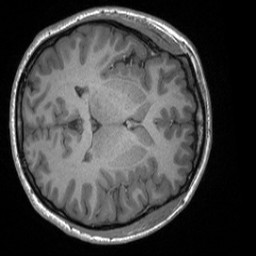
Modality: T1w
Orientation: axial